Question:
I want to iterate startdate value through DaysCount column
Please someone help me in writing sql server query so that i can perform the requirement.
Thanks in advance.
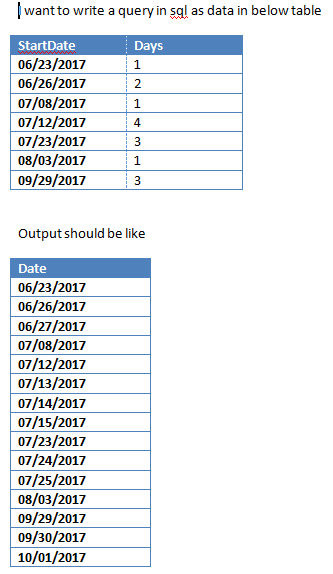
Answer: Here is another way with a recursive cte, though Sean Lange answer is definitely the preferred method.
<URL>
'''
declare @table table (StartDate date, DaysCount int)
insert into @table
values
('20170623',1),
('20170626',3),
('20170807',1)
declare @max date = (select max(StartDate) from @table)
;with cte as(
select min(StartDate) as StartDate
from @table
union all
select dateadd(day,1,StartDate)
from cte
where StartDate < @max
)
select
c.StartDate
from
cte c
inner join
@table t on
c.StartDate < dateadd(day,t.DaysCount,t.StartDate)
and c.StartDate >= t.StartDate
option (maxrecursion 0)
'''